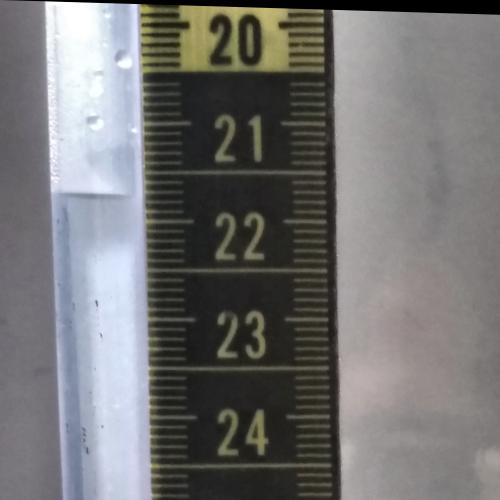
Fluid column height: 21.7 cm